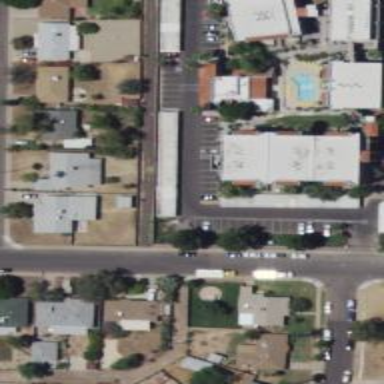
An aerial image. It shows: Alley classified as service road.